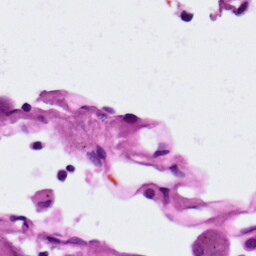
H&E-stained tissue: Lung